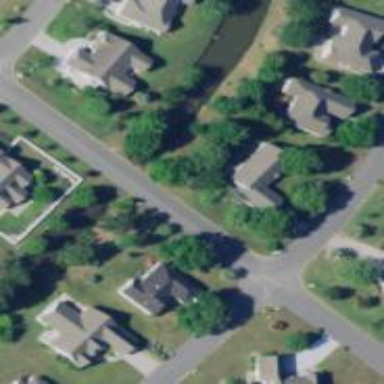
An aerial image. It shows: Residential road with embankment.